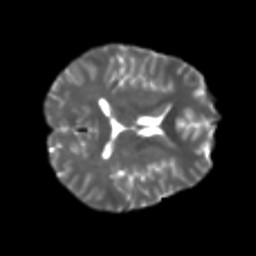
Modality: T2w
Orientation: axial
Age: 25
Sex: male
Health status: healthy
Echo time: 0.074 s